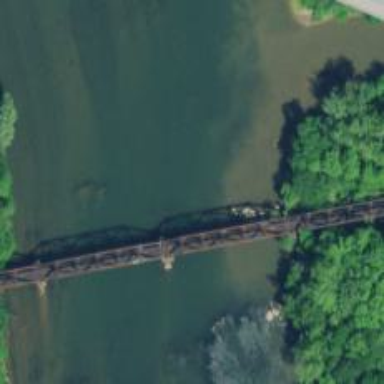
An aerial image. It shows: Trestle bridge over railway tracks.